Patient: sex F, age 82
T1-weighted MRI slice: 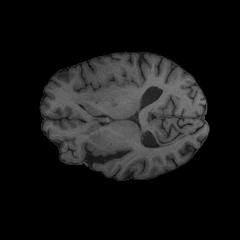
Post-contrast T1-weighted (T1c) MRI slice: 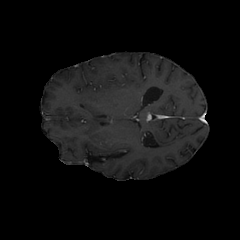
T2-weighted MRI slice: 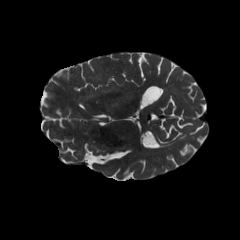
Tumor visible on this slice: yes
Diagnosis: Glioblastoma, IDH-wildtype
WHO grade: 4